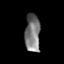
Tissue: lung
Cell type: Epithelial cells
Senescence score: 0.2327
Nuclear area (px): 554
Mean DAPI intensity: 122.98